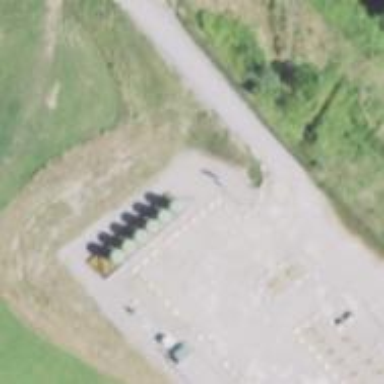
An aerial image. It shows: Storage tank with man-made structure.